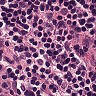
Metastatic tissue present: no